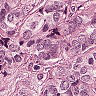
Metastatic tissue present: yes